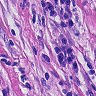
Metastatic tissue present: no